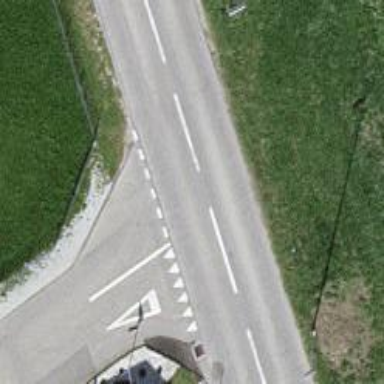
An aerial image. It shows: Road with "give way" sign.